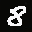
Label: 8